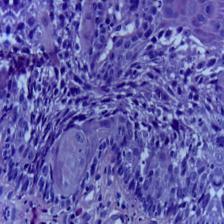
Diagnosis: OSCC